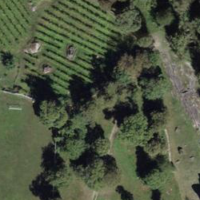
EUNIS habitat code: 40
Species observed at this site:
Hedera helix
Phyteuma betonicifolium
Phytolacca americana